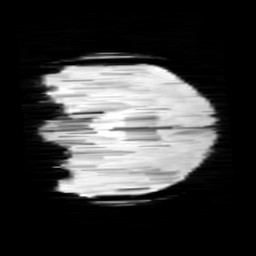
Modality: minIP
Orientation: coronal
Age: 11
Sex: female
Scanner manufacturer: siemens
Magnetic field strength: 3 T
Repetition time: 0.027 s
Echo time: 0.02 s